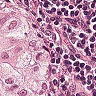
Metastatic tissue present: yes